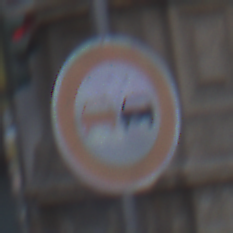
Verkehrszeichen: Ueberholverbot
Umgebung: Outdoor, Urban
Tageszeit: SunriseSunset
Wetter: PartlyCloudy
Licht: Natural
Jahreszeit: NotSpecified
Kontrast: LowContrast